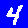
Digit: 4